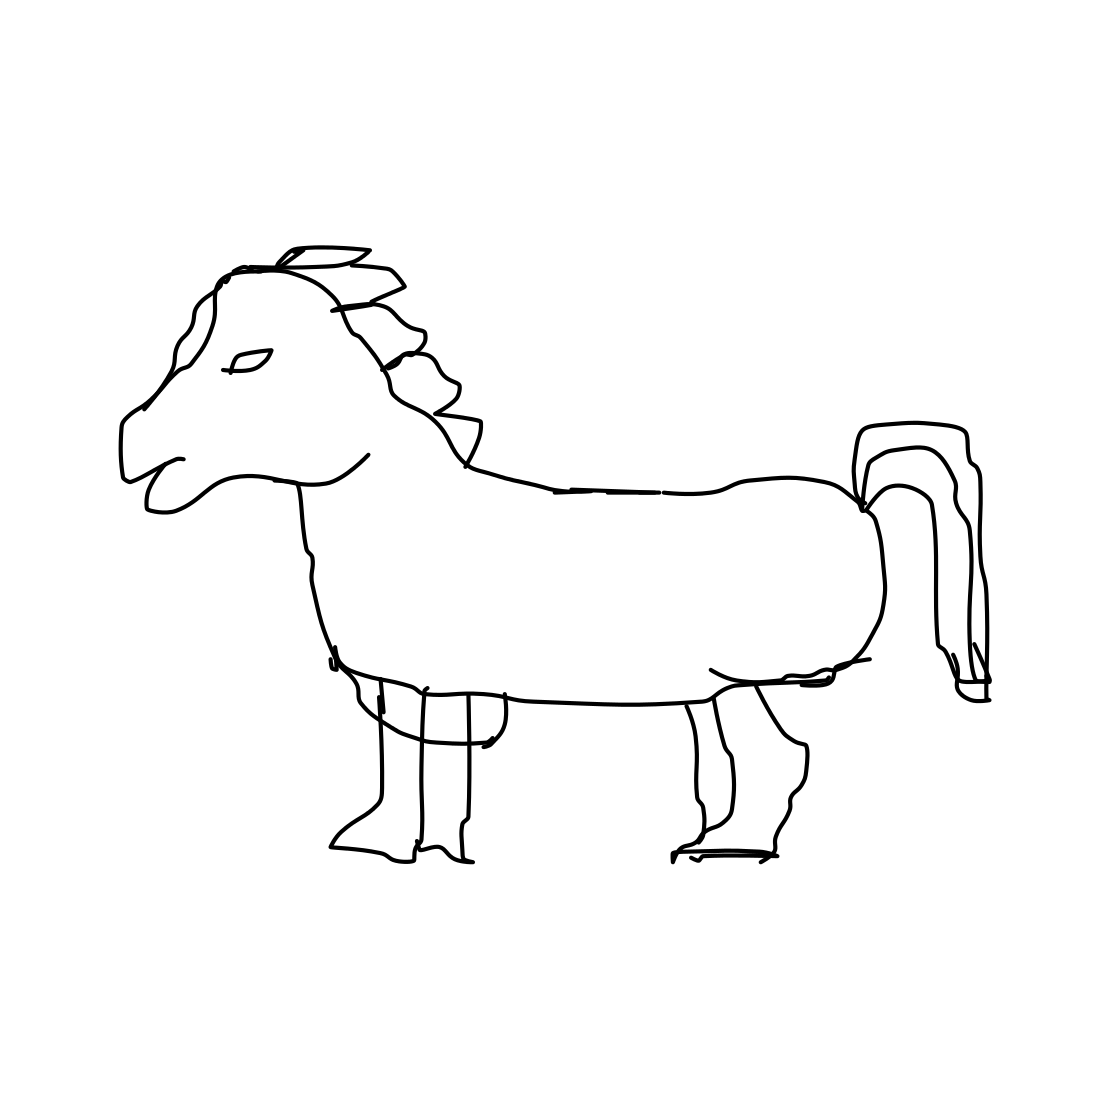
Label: horse